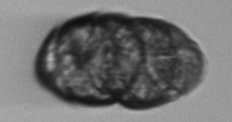
Label: Margalefidinium